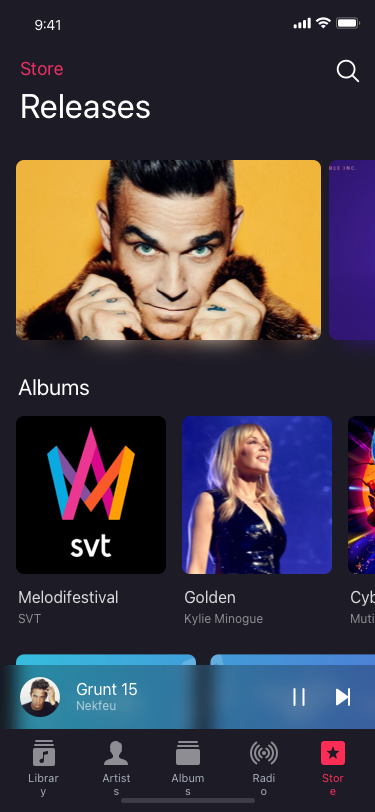
Text in this UI design:
Rihanna
Pop Singer
Free trial 30 days
Try it Free
Albums
Library
Artists
Albums
Radio
Store